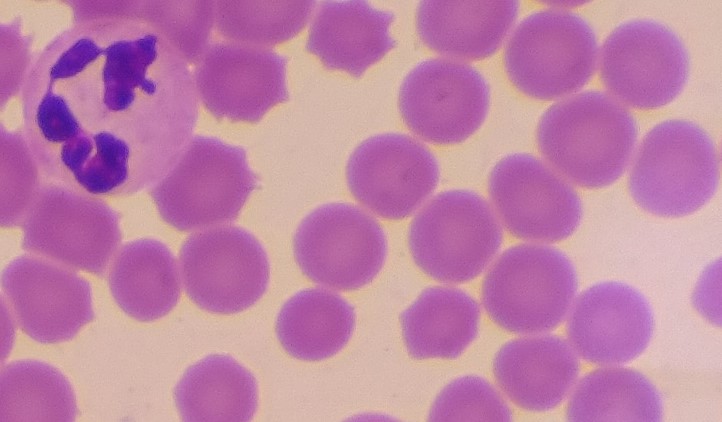
White blood cell type: Neutrophil